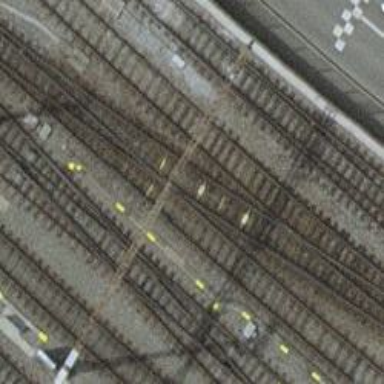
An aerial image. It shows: Rail yard with electrified rails and single track.